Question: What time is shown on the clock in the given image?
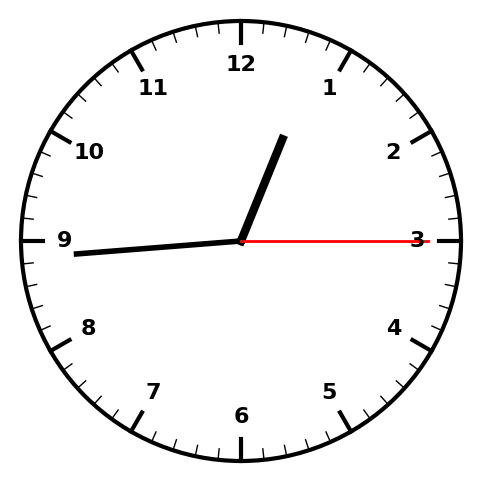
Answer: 12:44:15